Question: Can i disable delete button in soft keyboard in android.Is it possible.If Possible how can i disable the delete button in soft key button in android.

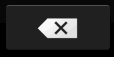
Answer: on your 'EditText'
'''
yourEditText.setOnKeyListener(new OnKeyListener()
{
public boolean onKey(View v, int keyCode, KeyEvent event)
{
switch (keyCode)
{
case keyCode == KeyEvent.KEYCODE_DEL:
return true;
default:
break;
}
return false;
}
});
'''